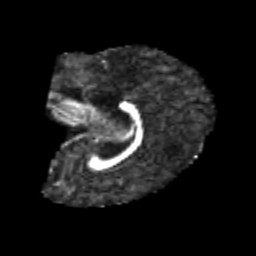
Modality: FA
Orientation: sagittal
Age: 5
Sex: female
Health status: healthy